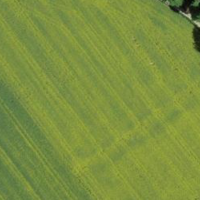
EUNIS habitat code: 52
Species observed at this site:
Convallaria majalis